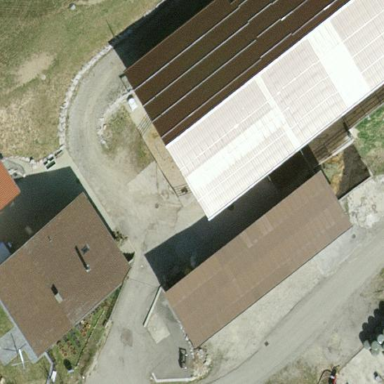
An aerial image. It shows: Farmyard area.